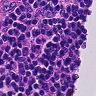
Metastatic tissue present: no